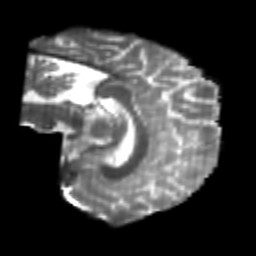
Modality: T2w
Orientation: sagittal
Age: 26
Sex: female
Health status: healthy
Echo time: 0.074 s